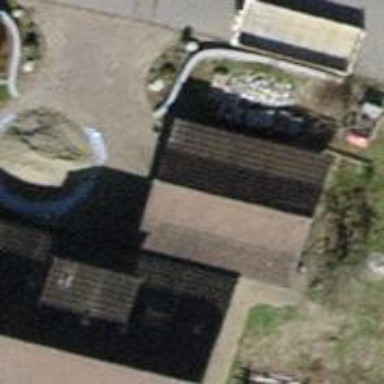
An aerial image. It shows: Garage.